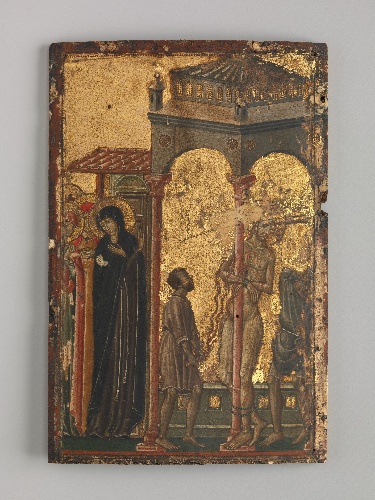
Title: The Flagellation
Artist: Master of Forlì
Artist bio: Italian, Romagna, active first half 14th century
Date: first half 14th century
Object type: Painting
Classification: Paintings
Medium: Tempera on wood, gold ground
Culture: Italian, Romagna
Dimensions: Overall: 7 3/4 x 5 1/4 in. (19.7 x 13.3 cm); Painted Surface (excluding painted borders): 7 3/8 x 4 5/8 in. (18.7 x 11.7 cm)
Department: Robert Lehman Collection
Credit line: Robert Lehman Collection, 1975
Accession year: 1975
Repository: Metropolitan Museum of Art, New York, NY
Tags: Christ|Men|Women